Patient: sex M, age 55
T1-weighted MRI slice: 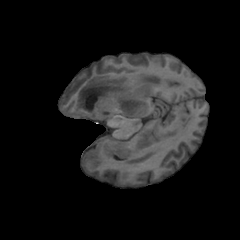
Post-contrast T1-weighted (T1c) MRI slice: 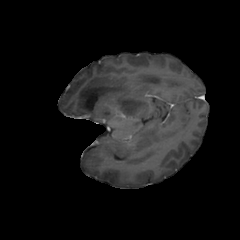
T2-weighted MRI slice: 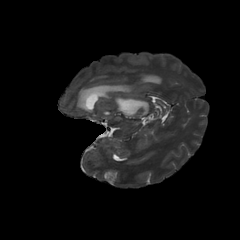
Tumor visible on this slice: yes
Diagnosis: Glioblastoma, IDH-wildtype
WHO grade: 4